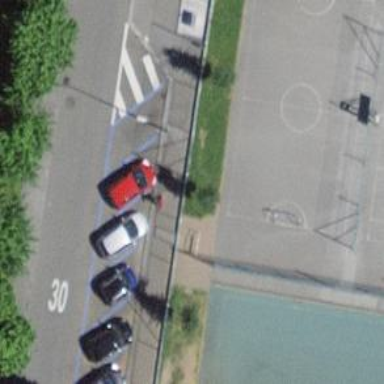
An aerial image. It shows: Hockey pitch with asphalt surface.